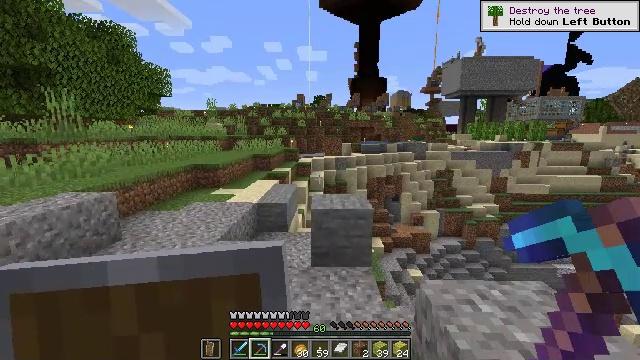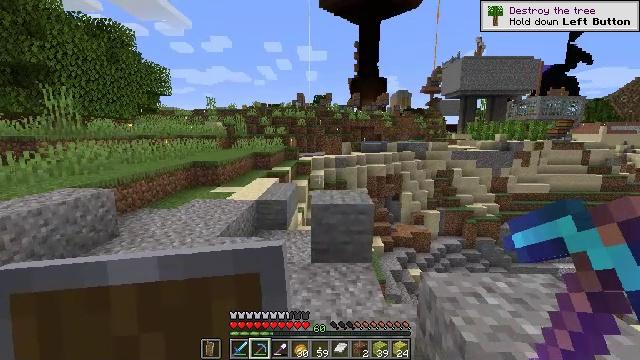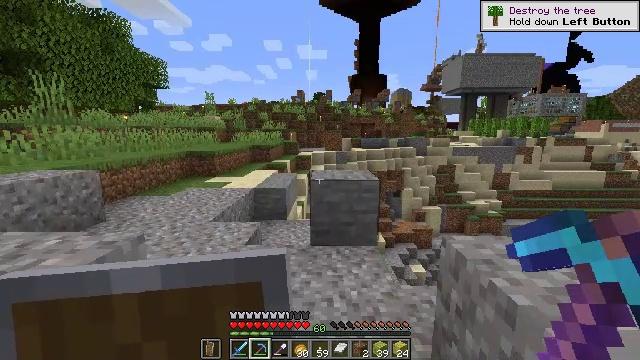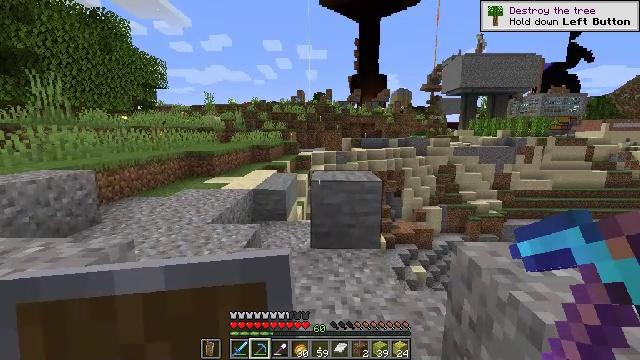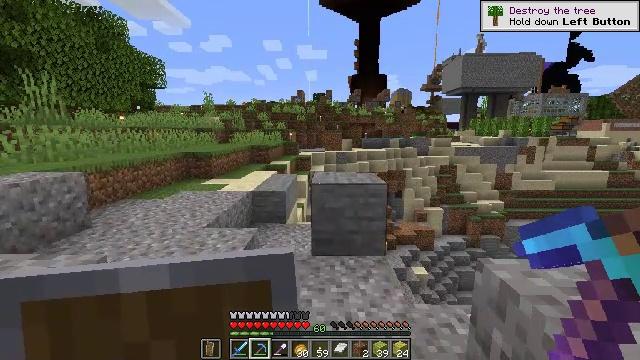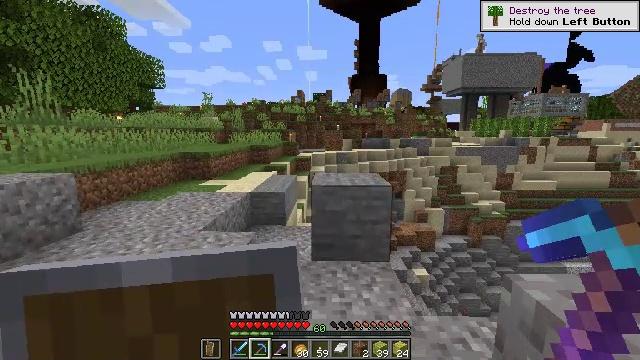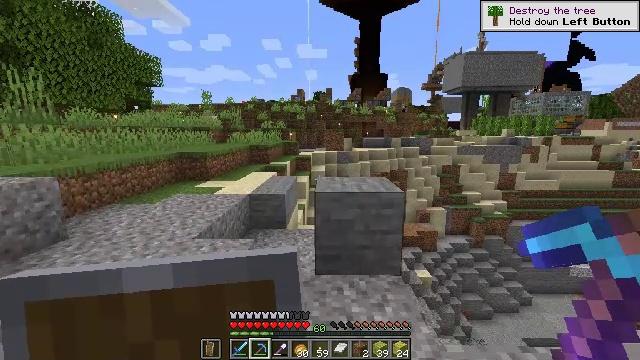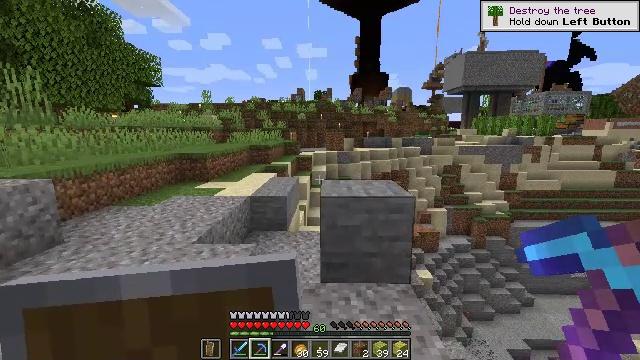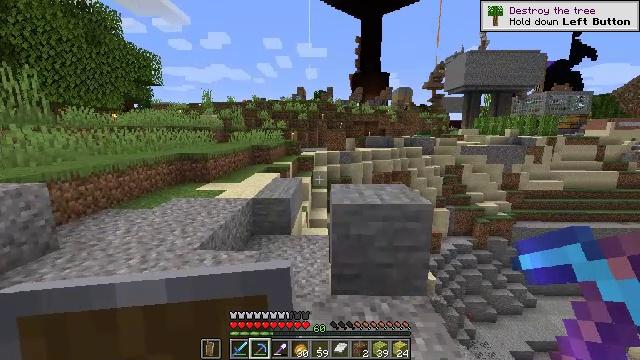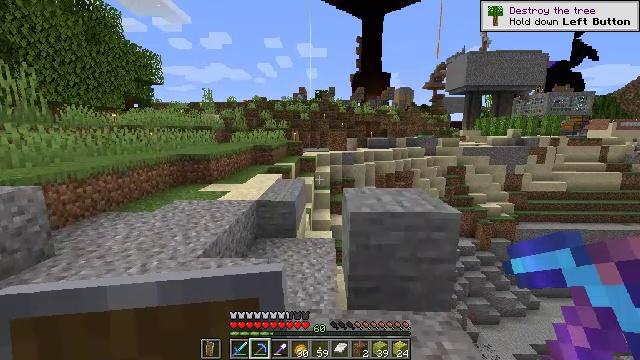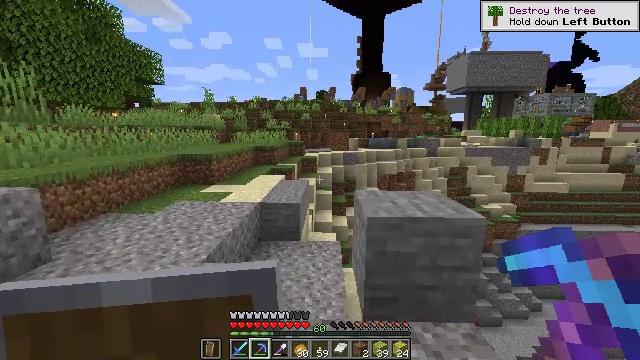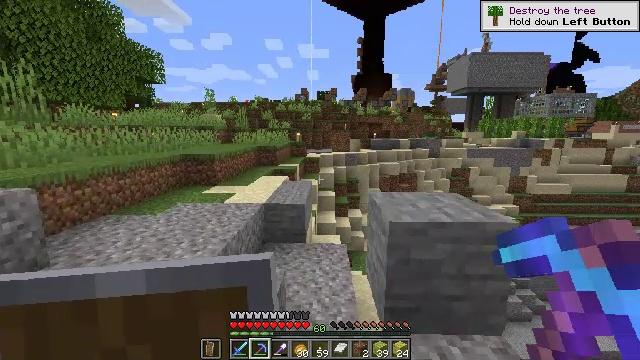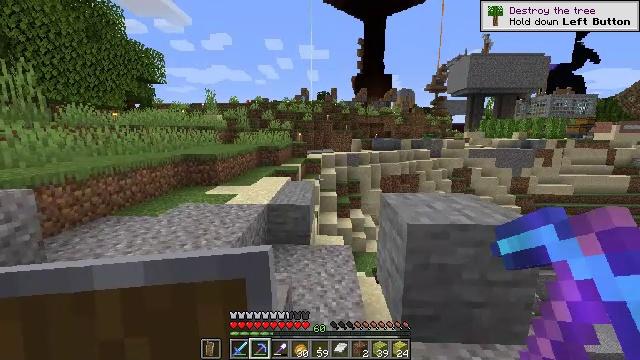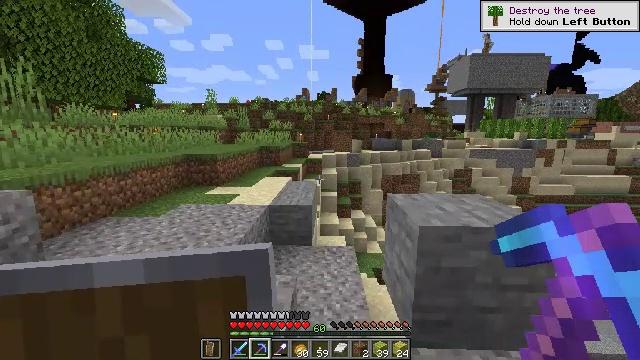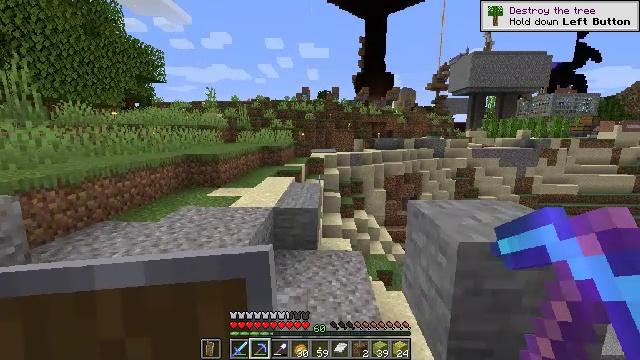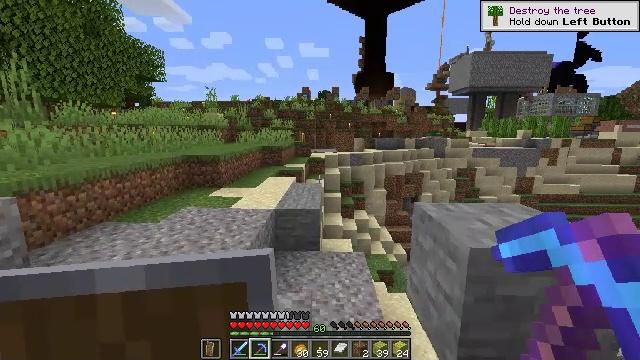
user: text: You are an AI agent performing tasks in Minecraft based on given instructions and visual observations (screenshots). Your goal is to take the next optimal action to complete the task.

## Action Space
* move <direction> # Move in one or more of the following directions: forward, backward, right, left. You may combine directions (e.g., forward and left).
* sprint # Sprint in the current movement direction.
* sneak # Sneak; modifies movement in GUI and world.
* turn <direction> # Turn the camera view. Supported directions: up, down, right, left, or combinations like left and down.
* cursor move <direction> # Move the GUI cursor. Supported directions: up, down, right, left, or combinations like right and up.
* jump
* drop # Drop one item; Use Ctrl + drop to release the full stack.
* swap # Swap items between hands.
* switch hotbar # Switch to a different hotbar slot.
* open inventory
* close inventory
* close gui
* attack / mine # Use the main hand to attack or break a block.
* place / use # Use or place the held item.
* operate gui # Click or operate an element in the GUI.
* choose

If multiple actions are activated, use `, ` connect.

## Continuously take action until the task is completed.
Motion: motion action
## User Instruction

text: Remove kelp and place it on the ground.
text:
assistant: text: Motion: move forward
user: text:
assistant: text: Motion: move forward
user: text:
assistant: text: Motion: move forward
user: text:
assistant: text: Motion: move forward
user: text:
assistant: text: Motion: move forward
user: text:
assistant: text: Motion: move forward and move left
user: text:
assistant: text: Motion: move forward and move left
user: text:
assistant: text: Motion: move forward and move left
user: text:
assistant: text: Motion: move forward and move left
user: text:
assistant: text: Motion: move forward and move left
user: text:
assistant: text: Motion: move forward and move left
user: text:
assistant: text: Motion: move forward and move left
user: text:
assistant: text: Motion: move forward and move left
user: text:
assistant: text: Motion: move forward and move left
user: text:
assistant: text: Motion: move forward and move left
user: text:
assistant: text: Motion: move forward and move left
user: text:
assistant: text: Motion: move forward and move left
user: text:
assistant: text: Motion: move forward and move left
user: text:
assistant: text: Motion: move forward and move left
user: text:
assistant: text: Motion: move forward and move left
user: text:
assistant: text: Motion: move forward and move left
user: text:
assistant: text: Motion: move forward and move left
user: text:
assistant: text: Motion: move forward and move left
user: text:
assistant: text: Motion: move forward and move left
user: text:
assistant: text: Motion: move forward and move left
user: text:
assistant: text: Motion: move forward and move left
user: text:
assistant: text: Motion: move forward
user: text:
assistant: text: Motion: no_op
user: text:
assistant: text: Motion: no_op
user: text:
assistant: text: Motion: no_op